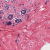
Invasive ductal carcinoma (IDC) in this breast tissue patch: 0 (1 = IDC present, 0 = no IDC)